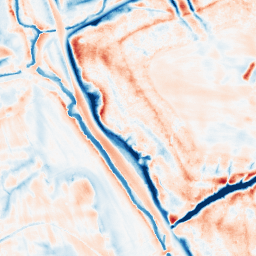
Category: trend_removal
Decomposition family: local_polynomial
Decomposition parameters: window_size: 21
degree: 1
Upsampling method: quintic
Upsampling parameters: scale: 2
Upsampling scale: 2